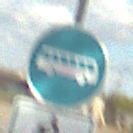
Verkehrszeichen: Busssonderstreifen
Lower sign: EinspurigeFahrzeugeFrei3
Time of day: MorningAfternoon
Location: Outdoor (RoadRail)
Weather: PartlyCloudy
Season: NotSpecified
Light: Natural